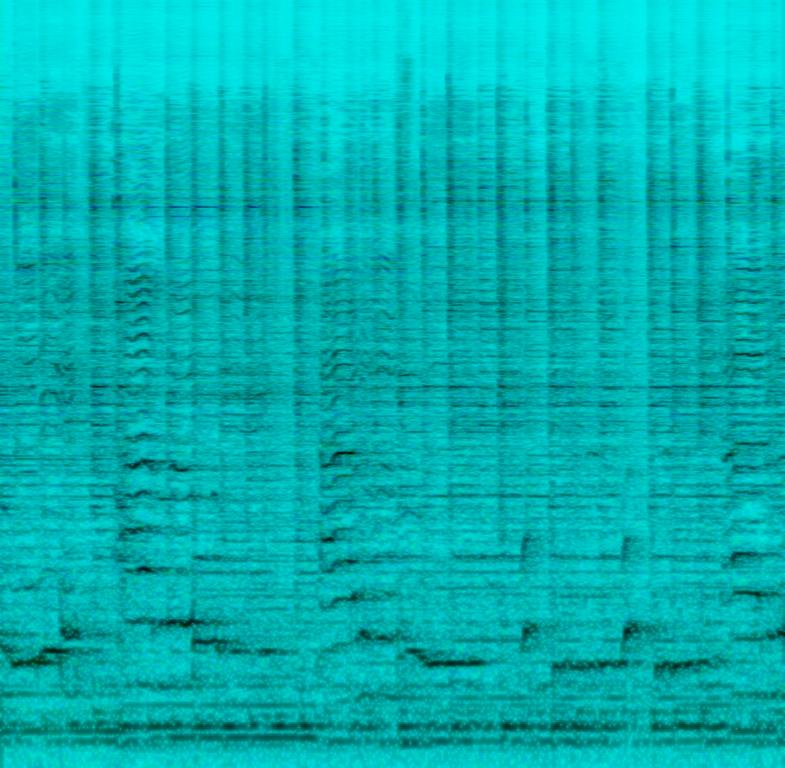
This song is a child yodelling .The tempo is medium with an enthusiastic guitar accompaniment. The yodelling is melodic, calm, engaging, and pleasant. The song  has minimal instrumentation with vocal emphasis.